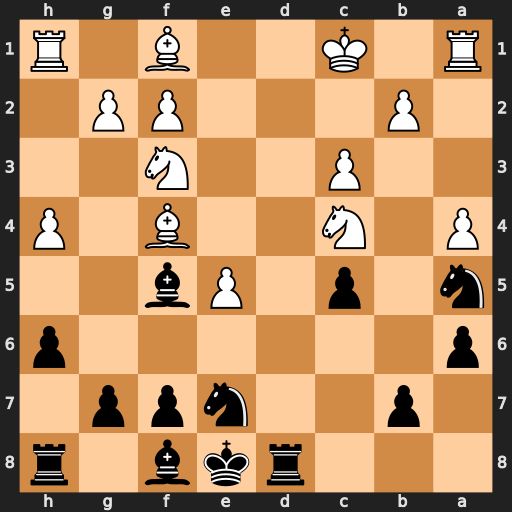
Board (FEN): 3rkb1r/1p2npp1/p6p/n1p1Pb2/P1N2B1P/2P2N2/1P3PP1/R1K2B1R
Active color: b
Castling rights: k
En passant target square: -
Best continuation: Nb3#